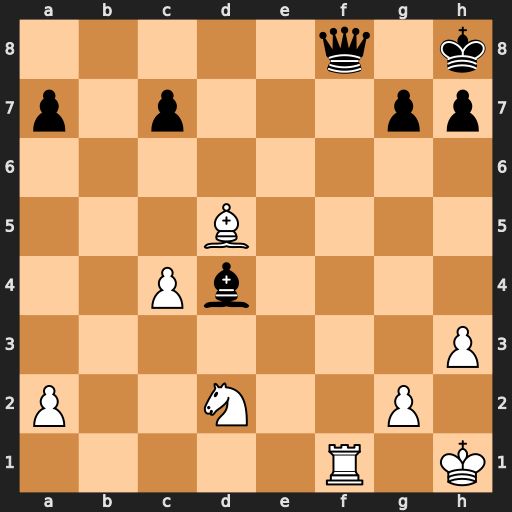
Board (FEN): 5q1k/p1p3pp/8/3B4/2Pb4/7P/P2N2P1/5R1K
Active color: w
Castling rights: -
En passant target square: -
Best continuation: Rxf8#